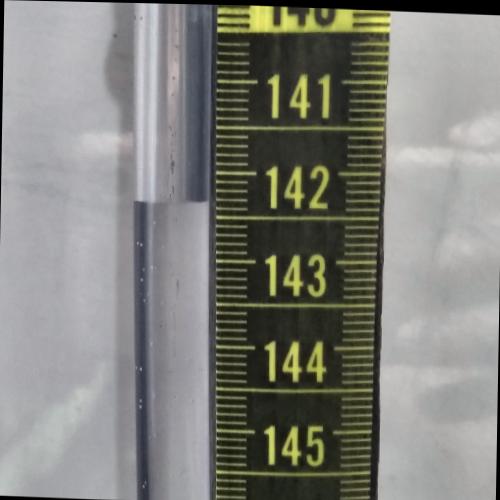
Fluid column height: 142.3 cm